Question: I'm using R and ggplot2 to analyze some statistics from basketball games. I'm new to R and ggplot, and I like the results I'm getting, given my limited experience. But as I go along, I find that my code gets repetitive; which I dislike.
I created several plots similar to this one:

Code:
'''
efgPlot <- ggplot(gmStats, aes(EFGpct, Nrtg)) +
stat_smooth(method = "lm") +
geom_point(aes(colour=plg_ShortName, shape=plg_ShortName)) +
scale_shape_manual(values=as.numeric(gmStats$plg_ShortName))
'''
Only difference between the plots is the x-value; next plot would be:
'''
orPlot <- ggplot(gmStats, aes(ORpct, Nrtg)) +
stat_smooth(method = "lm") + ... # from here all is the same
'''
How could I refactor this, such that I could do something like:
'''
efgPlot <- getPlot(gmStats, EFGpct, Nrtg))
orPlot <- getPlot(gmStats, ORpct, Nrtg))
'''
I think my way of refactoring this isn't really "R-ish" (or ggplot-ish if you will); based on baptiste's comment below, I solved this without refactoring anything into a function; see <URL>.
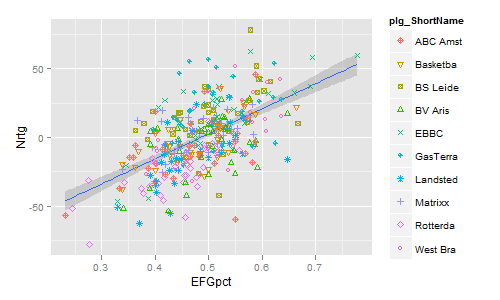
Answer: The key to this sort of thing is using 'aes_string' rather than 'aes' (untested, of course):
'''
getPlot <- function(data,xvar,yvar){
p <- ggplot(data, aes_string(x = xvar, y = yvar)) +
stat_smooth(method = "lm") +
geom_point(aes(colour=plg_ShortName, shape=plg_ShortName)) +
scale_shape_manual(values=as.numeric(data$plg_ShortName))
print(p)
invisible(p)
}
'''
'aes_string' allows you to pass variable names as strings, rather than expressions, which is more convenient when writing functions. Of course, you may not want to hard code to color and shape scales, in which case you could use 'aes_string' again for those.